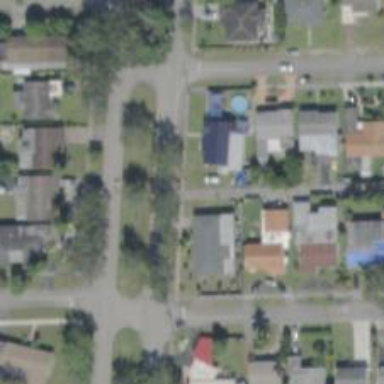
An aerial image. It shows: Alley classified as service road.